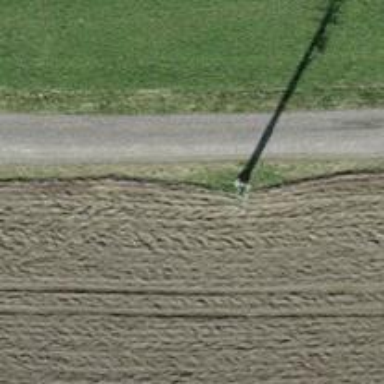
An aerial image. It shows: Power pole.